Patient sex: M
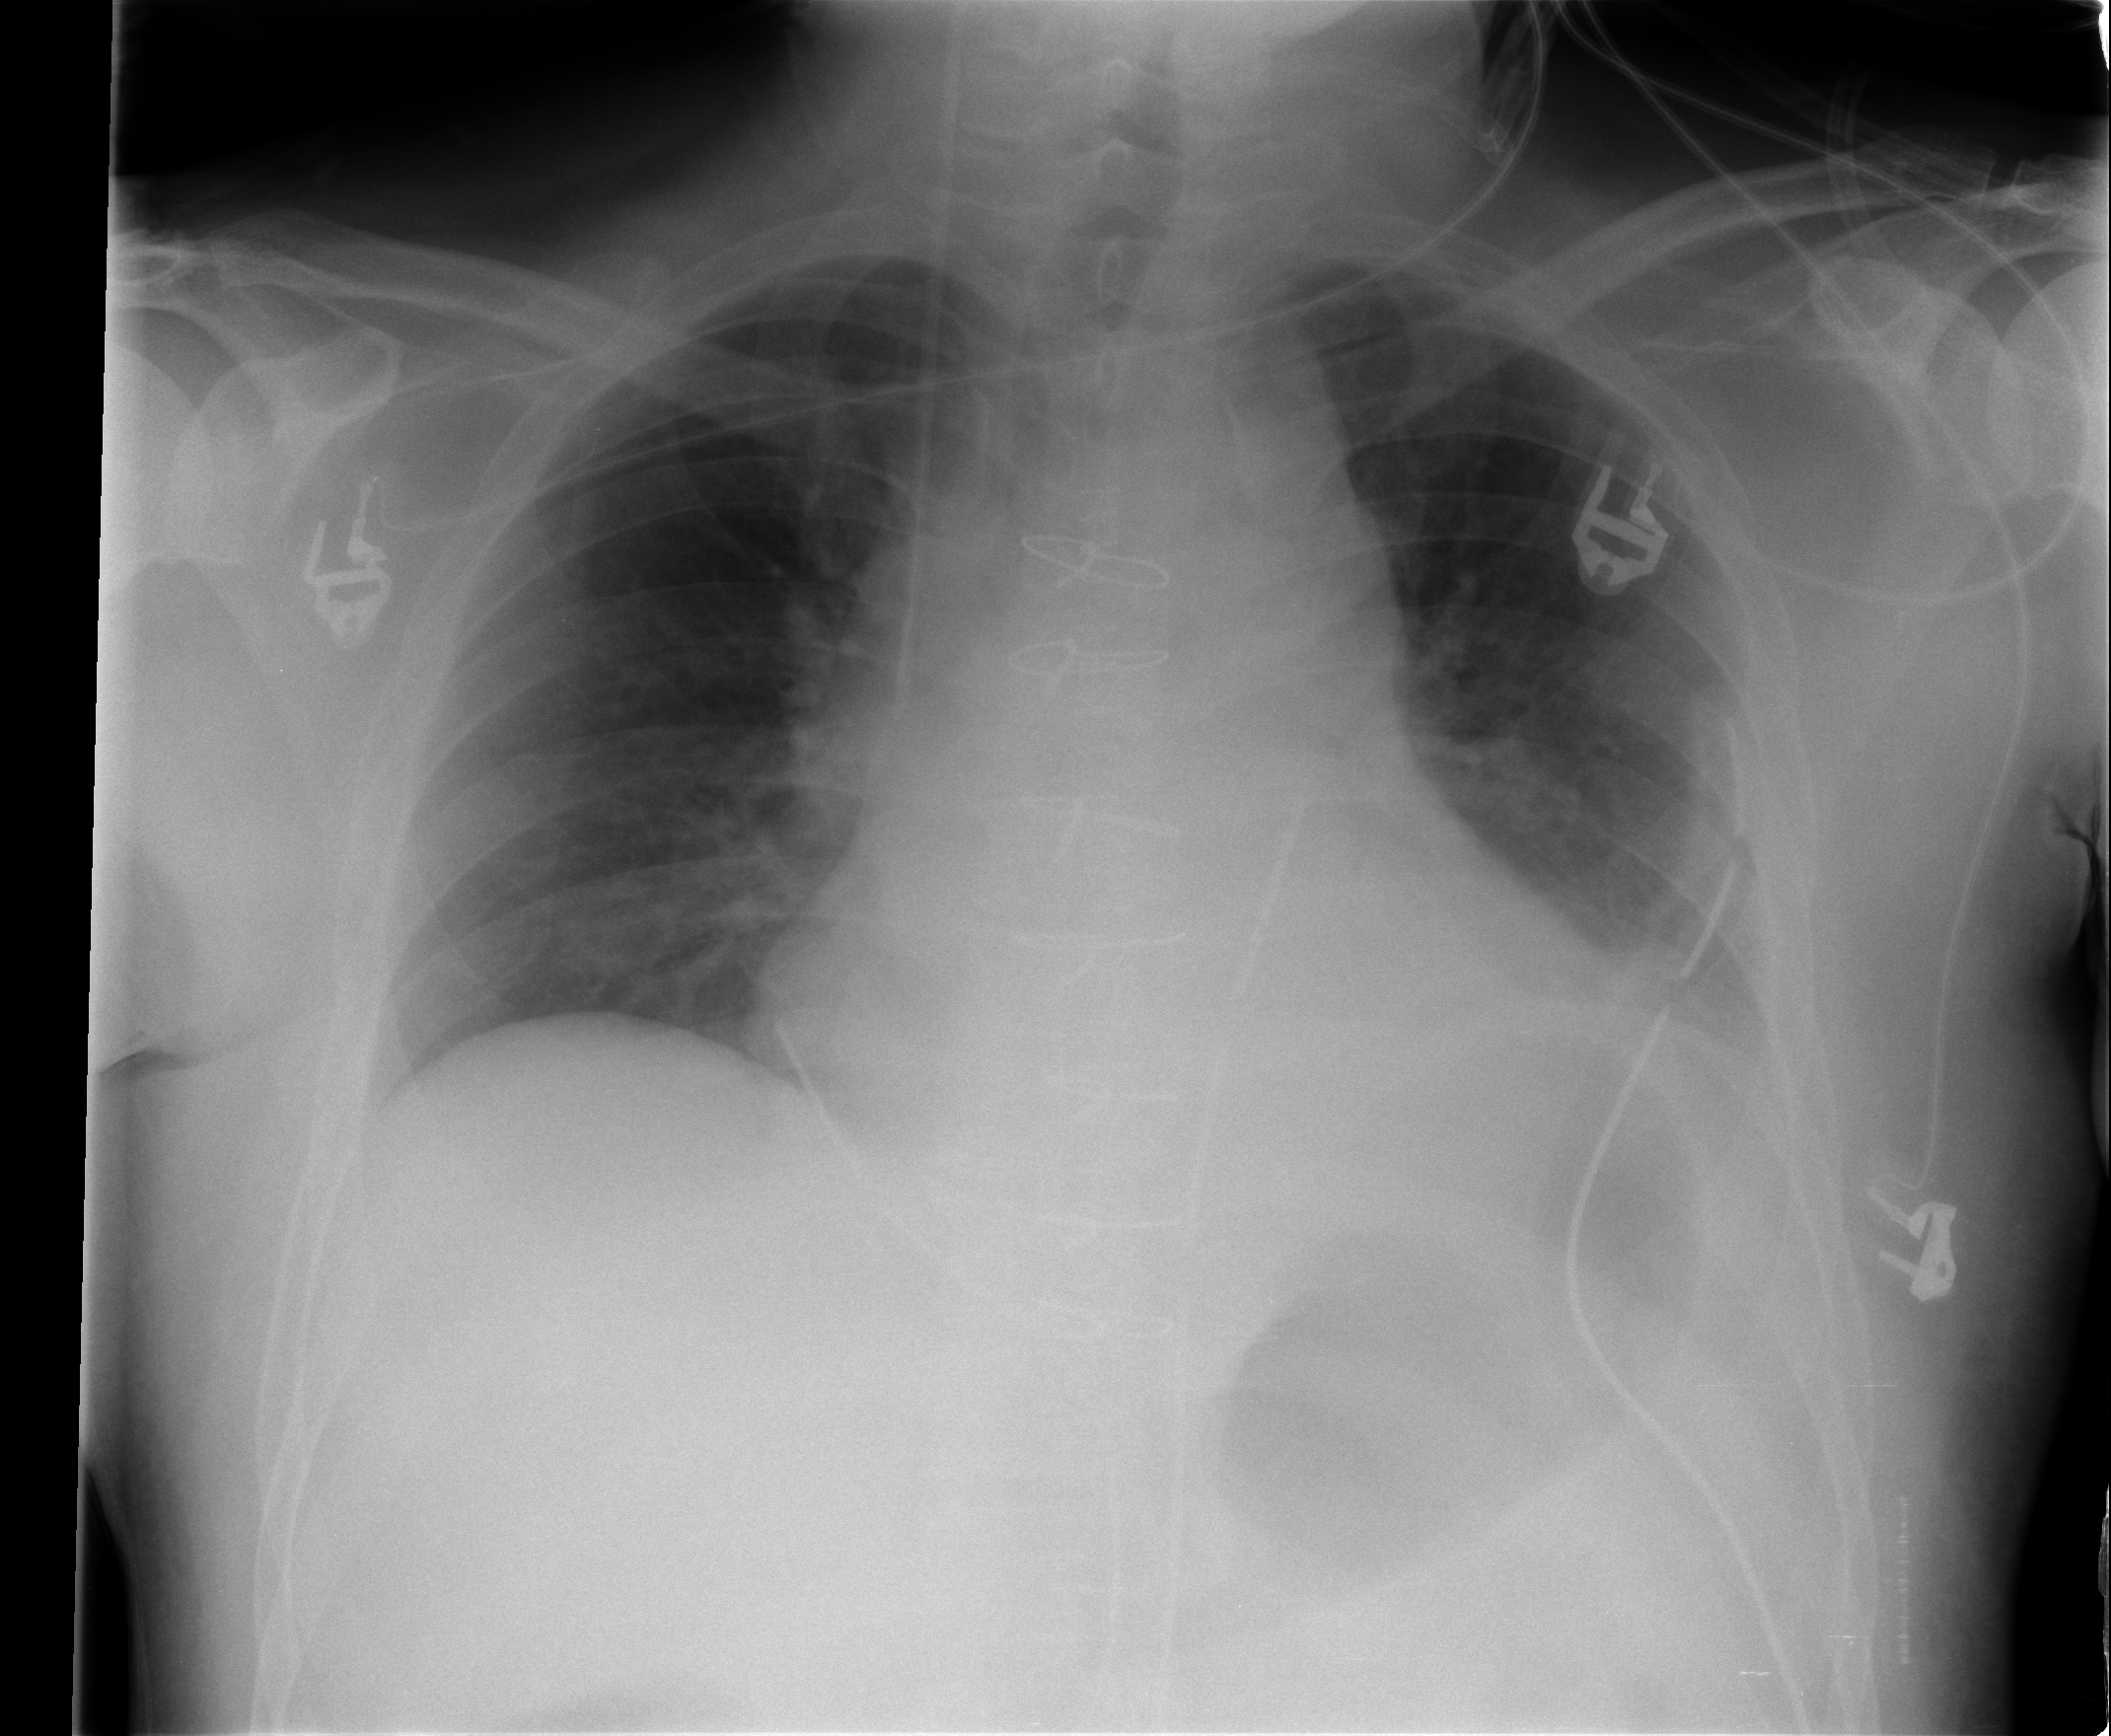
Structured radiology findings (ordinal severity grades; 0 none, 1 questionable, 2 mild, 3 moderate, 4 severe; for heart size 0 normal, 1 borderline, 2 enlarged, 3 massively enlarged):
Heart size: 2
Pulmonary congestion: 2
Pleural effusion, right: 0
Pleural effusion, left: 2
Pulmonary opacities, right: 0
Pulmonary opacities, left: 0
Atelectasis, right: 0
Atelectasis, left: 2